Interaction volume radius: 5 \u00c5
Interaction volume height: 15 \u00c5
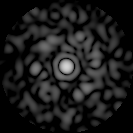
Disorder parameter: 0.7882